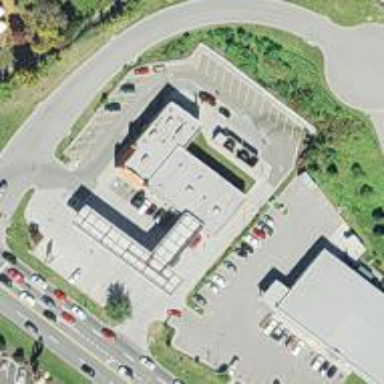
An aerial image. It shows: Convenience shop.